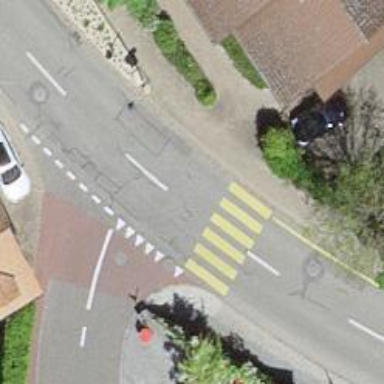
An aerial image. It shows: Uncontrolled zebra crossing on the road.